Field crop: tomato
Growth stage: 1
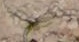
Species: cyperus